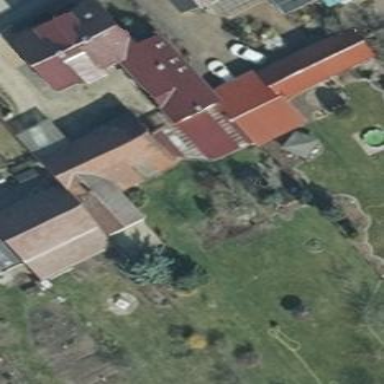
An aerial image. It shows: Garage.